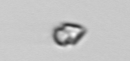
Label: Heterocapsa_rotundata